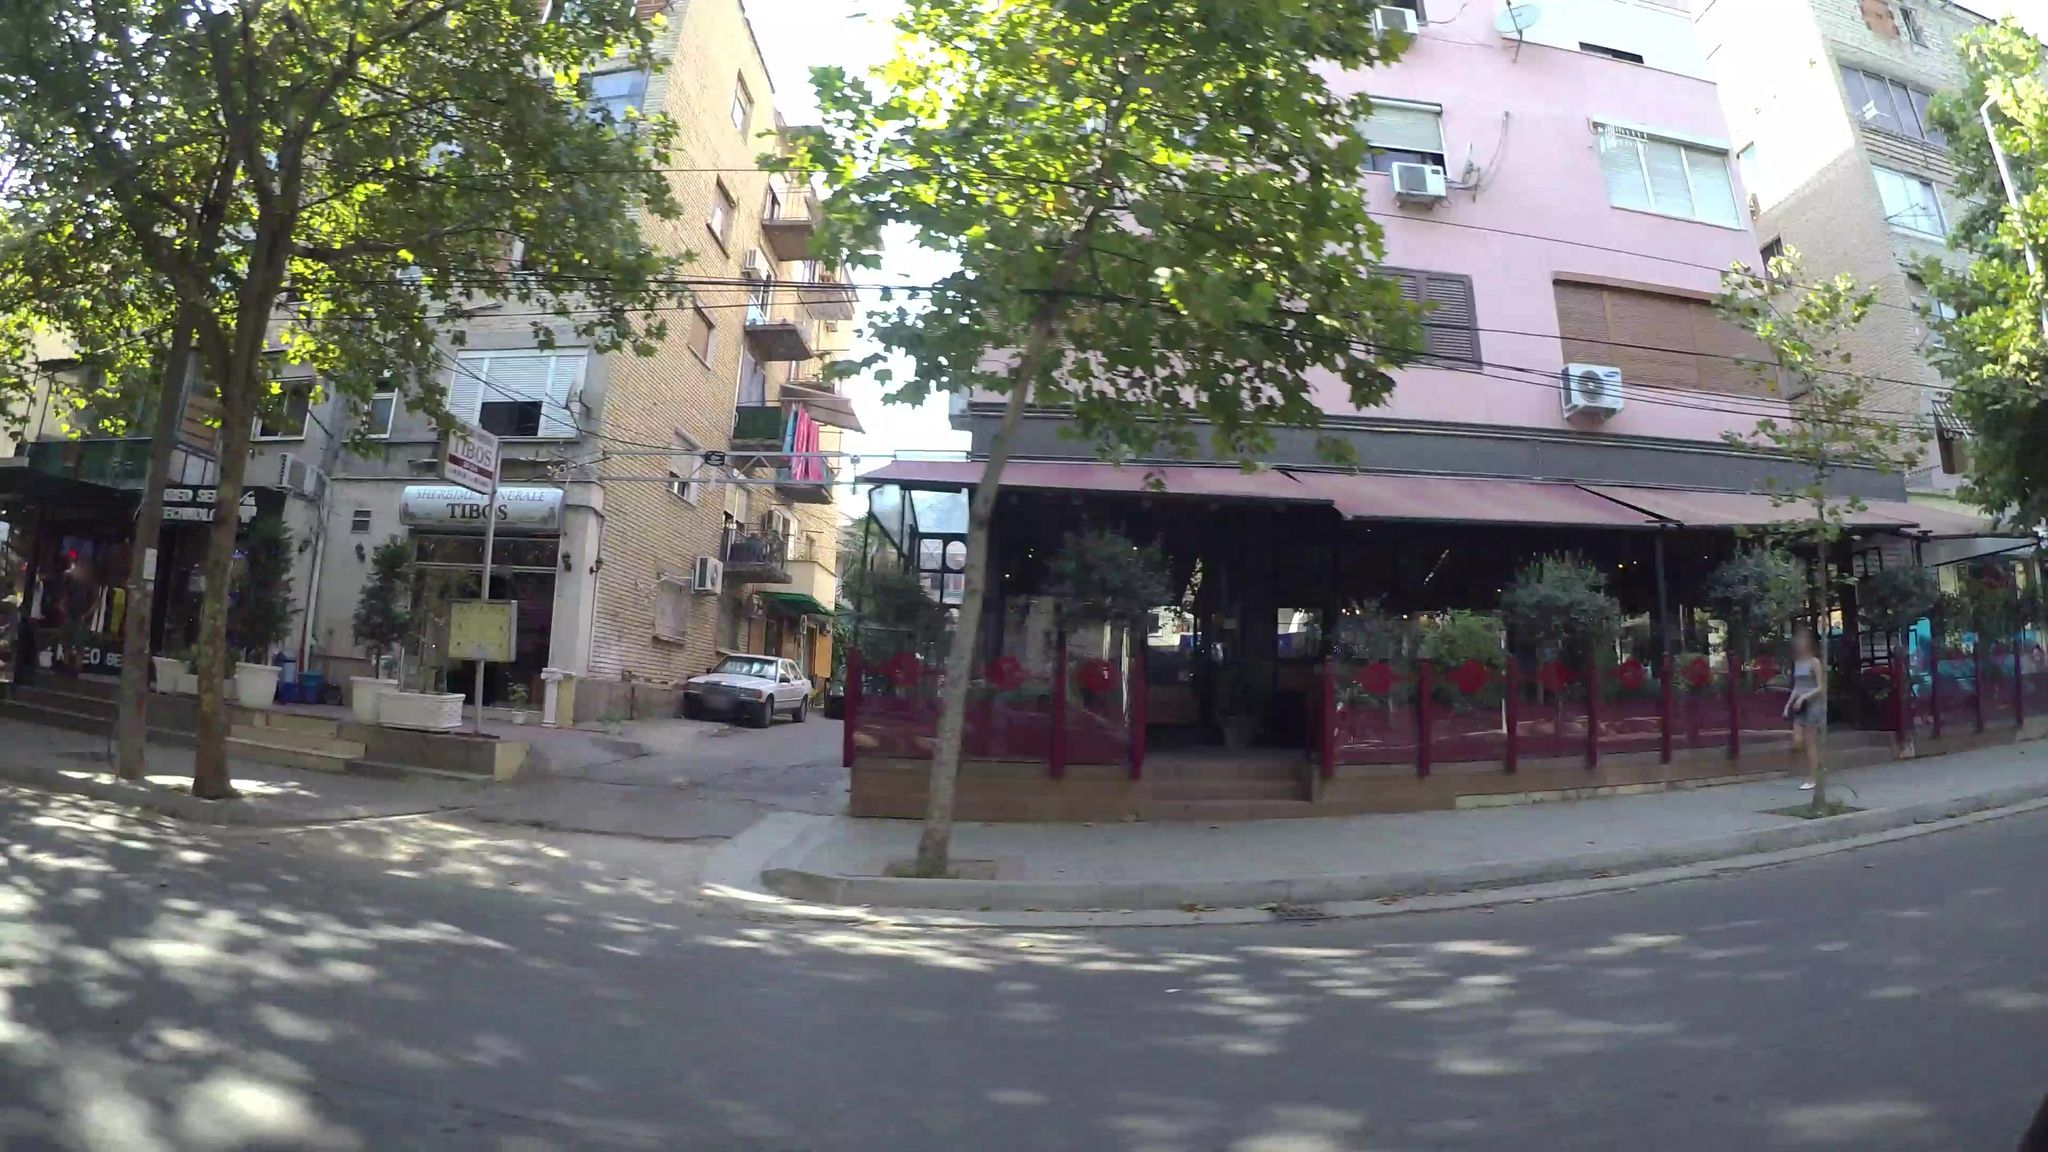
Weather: clear
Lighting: day
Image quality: good
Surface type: walking surface
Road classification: service, footway, living_street
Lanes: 1
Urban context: urban centre
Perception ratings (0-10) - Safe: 1.84, Lively: 8.23, Beautiful: 6.61, Boring: 1.06, Depressing: 3.91, Wealthy: 6.65